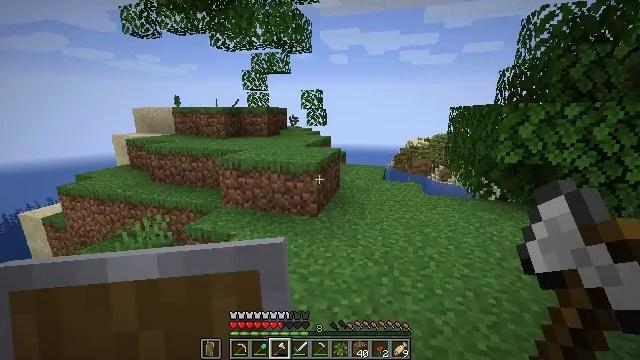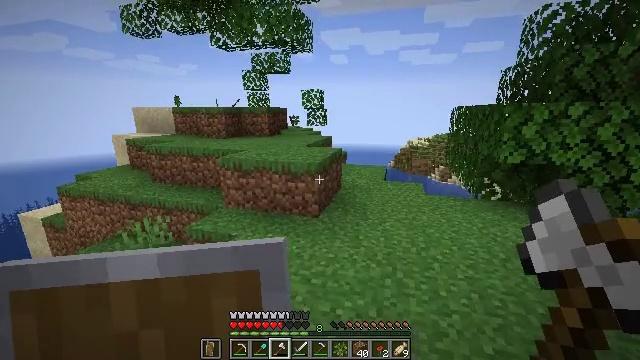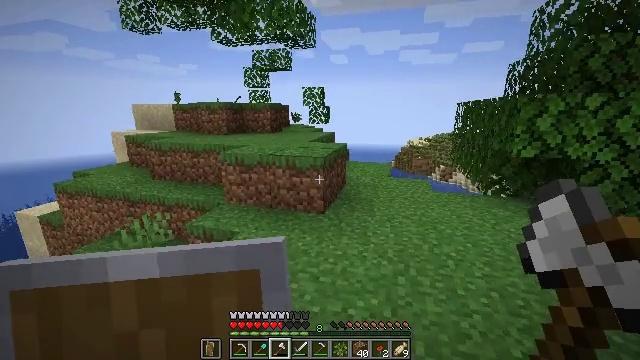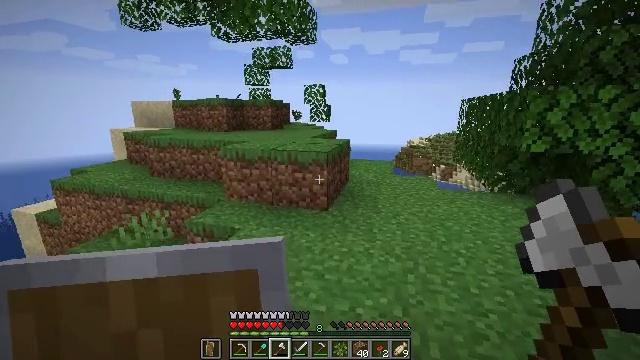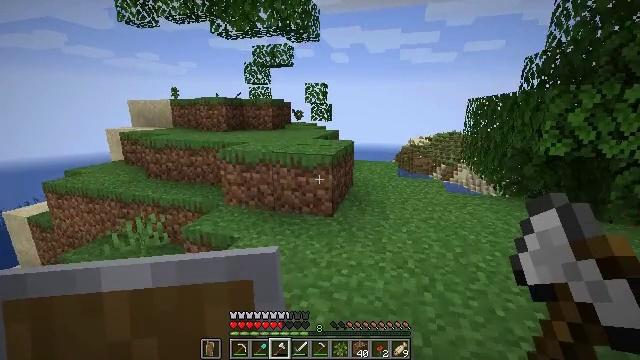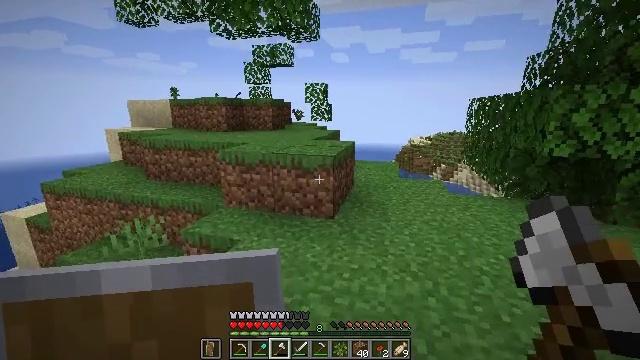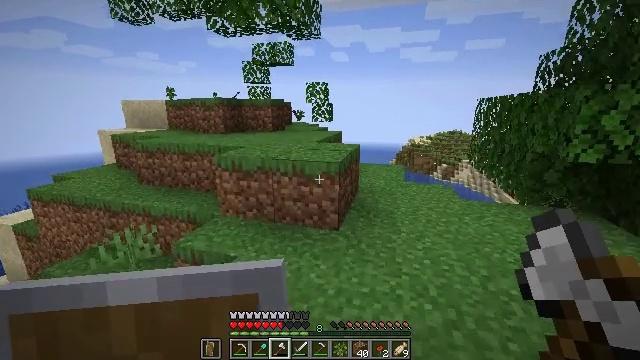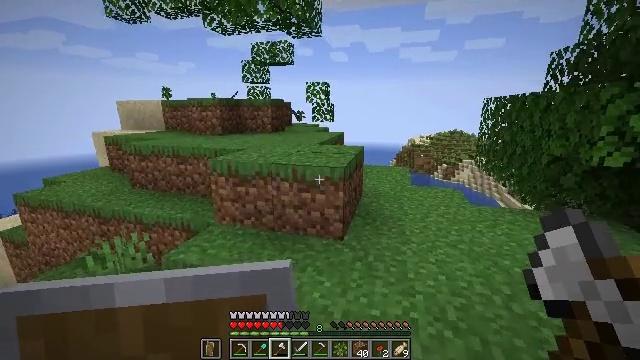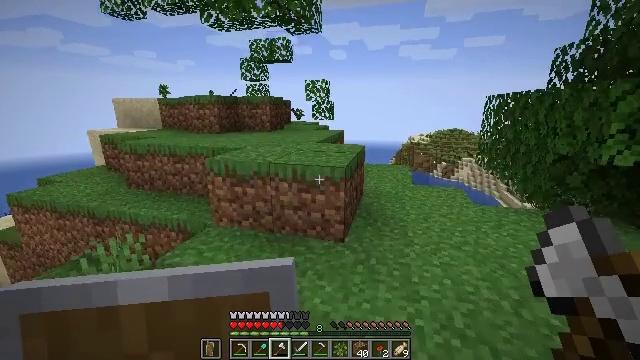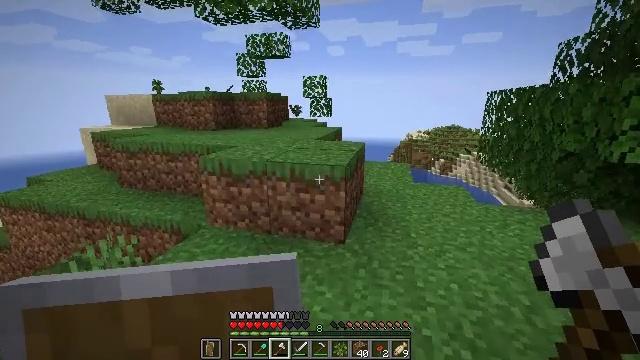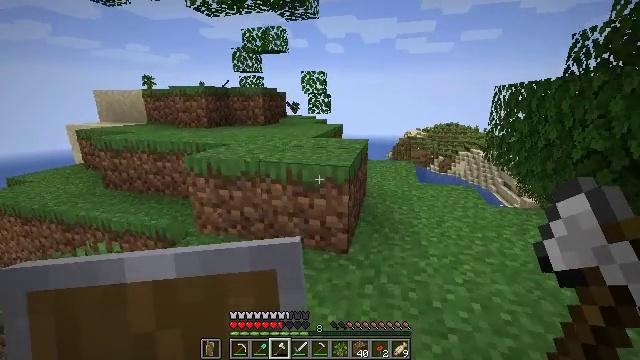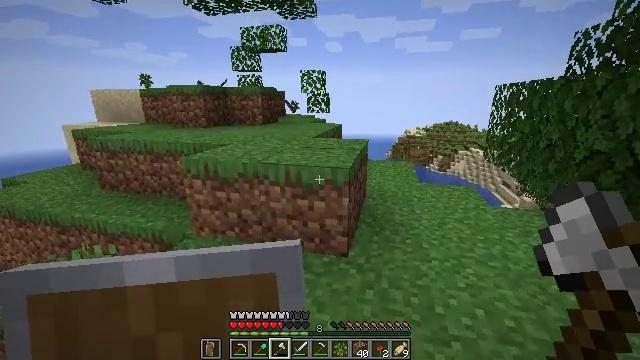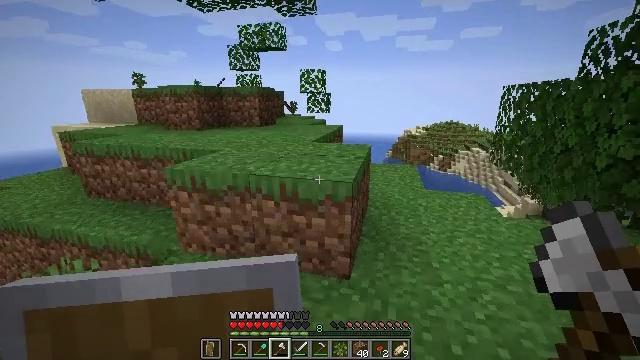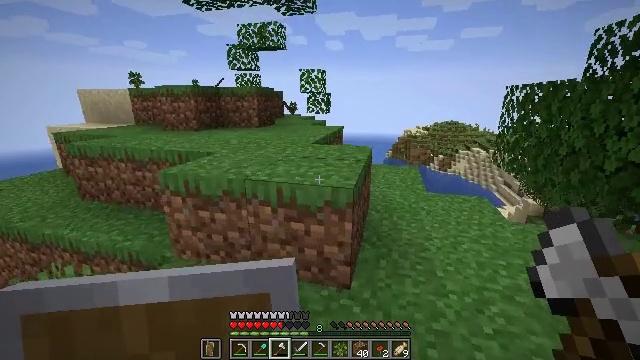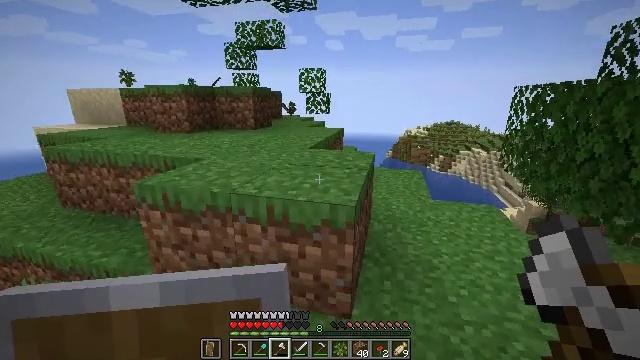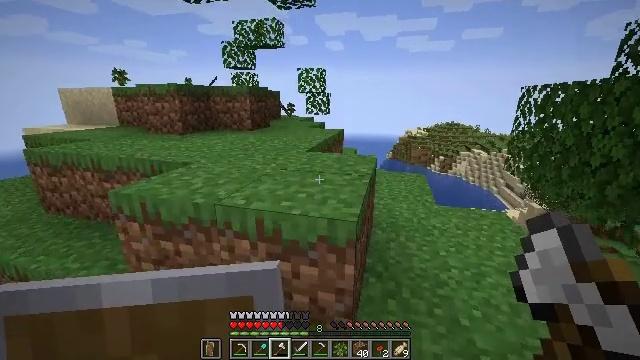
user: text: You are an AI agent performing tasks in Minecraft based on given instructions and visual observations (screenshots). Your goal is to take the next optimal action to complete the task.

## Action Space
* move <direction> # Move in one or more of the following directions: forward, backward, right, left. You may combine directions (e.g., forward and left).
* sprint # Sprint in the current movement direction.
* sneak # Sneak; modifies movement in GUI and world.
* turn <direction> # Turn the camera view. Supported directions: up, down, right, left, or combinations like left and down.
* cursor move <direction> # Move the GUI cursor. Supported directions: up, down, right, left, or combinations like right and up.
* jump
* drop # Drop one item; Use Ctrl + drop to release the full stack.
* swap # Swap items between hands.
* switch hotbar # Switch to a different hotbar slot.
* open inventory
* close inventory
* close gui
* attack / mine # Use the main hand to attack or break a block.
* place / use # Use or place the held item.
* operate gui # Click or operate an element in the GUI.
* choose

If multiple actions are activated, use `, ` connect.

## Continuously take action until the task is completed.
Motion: motion action
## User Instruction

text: Hunt the bee.
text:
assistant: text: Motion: move forward, jump
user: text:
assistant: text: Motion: move forward, jump
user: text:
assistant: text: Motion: move forward, jump
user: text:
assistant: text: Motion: move forward, jump
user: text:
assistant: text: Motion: move forward
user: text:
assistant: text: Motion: move forward
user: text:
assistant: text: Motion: move forward
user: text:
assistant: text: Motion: move forward
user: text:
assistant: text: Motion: move forward
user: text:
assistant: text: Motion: move forward
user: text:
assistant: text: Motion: move forward
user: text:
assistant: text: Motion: move forward
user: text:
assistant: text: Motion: move forward
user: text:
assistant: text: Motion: move forward
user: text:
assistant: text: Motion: move forward
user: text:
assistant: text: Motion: move forward
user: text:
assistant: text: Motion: move forward
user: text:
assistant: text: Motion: move forward
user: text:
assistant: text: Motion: move forward, jump
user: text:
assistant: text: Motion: move forward, jump
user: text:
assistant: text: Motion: move forward, turn left, jump
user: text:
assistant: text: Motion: move forward, turn left and down, jump
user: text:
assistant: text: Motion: move forward, turn left and down, jump
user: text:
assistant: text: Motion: move forward, turn left, jump
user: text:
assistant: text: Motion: move forward
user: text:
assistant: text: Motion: move forward, turn left
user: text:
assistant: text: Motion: move forward, turn left
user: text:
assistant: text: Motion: move forward, turn left
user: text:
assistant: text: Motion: move forward, turn left
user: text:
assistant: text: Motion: move forward, turn left